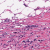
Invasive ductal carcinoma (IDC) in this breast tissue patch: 0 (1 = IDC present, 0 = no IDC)